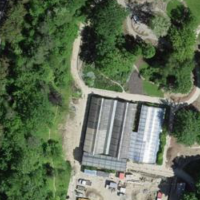
EUNIS habitat code: 53
Species observed at this site:
Astrantia major
Geranium sanguineum
Lamium galeobdolon
Parus major